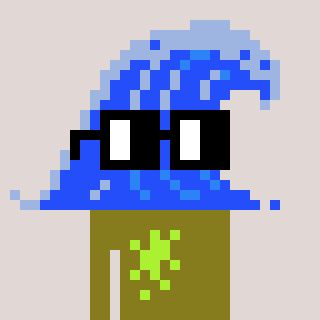
a pixel art character with square black glasses, a wave-shaped head and a gunk-colored body on a warm background